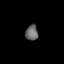
Tissue: lung
Cell type: Epithelial cells
Senescence score: 0.2224
Nuclear area (px): 190
Mean DAPI intensity: 102.774